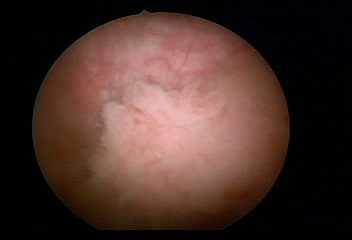
Modality: WLC
Class: Malignant
Subclass: LowGradePapillary
Lesion: L1
Stage: Ta
Morphology: Papillary
Bladder cancer association: Yes
Annotated structures: Tumor